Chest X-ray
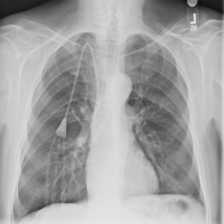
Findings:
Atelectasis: positive
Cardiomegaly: negative
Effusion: negative
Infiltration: negative
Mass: negative
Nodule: negative
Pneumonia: positive
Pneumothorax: negative
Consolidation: negative
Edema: negative
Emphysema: negative
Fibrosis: negative
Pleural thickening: negative
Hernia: negative